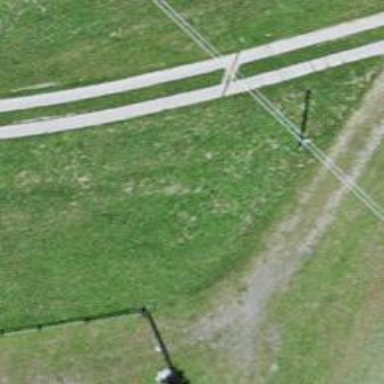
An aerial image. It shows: Minor power line.